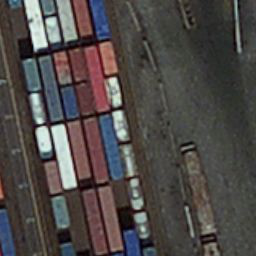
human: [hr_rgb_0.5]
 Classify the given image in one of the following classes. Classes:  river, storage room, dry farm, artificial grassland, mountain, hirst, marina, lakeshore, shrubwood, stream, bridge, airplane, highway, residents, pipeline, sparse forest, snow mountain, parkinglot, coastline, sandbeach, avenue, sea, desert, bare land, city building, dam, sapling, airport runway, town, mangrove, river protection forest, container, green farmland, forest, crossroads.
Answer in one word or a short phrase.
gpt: container